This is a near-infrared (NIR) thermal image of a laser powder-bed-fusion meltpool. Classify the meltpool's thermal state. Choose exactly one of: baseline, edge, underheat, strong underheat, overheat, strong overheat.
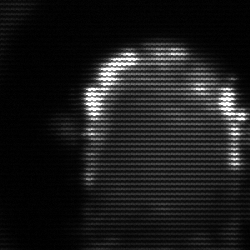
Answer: baseline